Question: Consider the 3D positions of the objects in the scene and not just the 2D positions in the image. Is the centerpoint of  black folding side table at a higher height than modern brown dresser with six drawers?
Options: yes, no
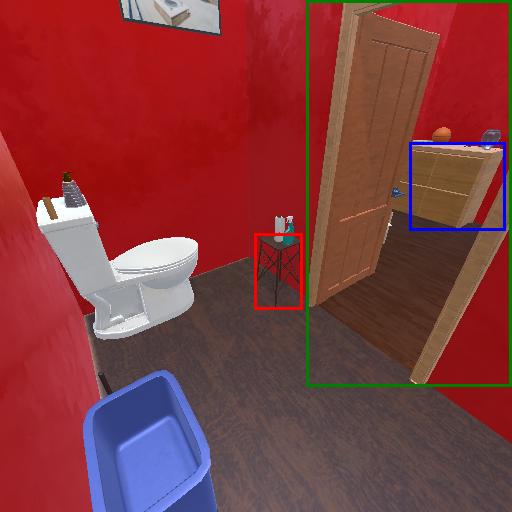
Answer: yes